Question: I have the following HTML:
'''
<div id="pager"><a href="asd" title="go to page 1" class="disabled">1</a>
<a href="asd" title="go to page 2">2</a>
<a href="asd" title="go to page 3">3</a><span class="elip">...</span>
<a href="asd" title="go to page 4">4</a></div>
'''
And CSS:
'''
.elip
{
padding-top:3px;
letter-spacing:2px;
margin-left:5px;
}
#pager a{
BORDER-BOTTOM: #E6E6E6 1px solid;
BORDER-TOP: #E6E6E6 1px solid;
BORDER-RIGHT: #E6E6E6 1px solid;
BORDER-LEFT: #E6E6E6 1px solid;
color: #585858;
padding: 7px;
padding-top:30px;
text-decoration: none;
color: #808080;
}
'''
No matter what I do, I cannot get the '...' to be aligned down the bottom at the bottom. When testing in JSFiddle, all works, but not outside it as the shot below (red X is what it is, green tick is what I would like):

Padding, text size, alignment, line height, nothing seems to work.
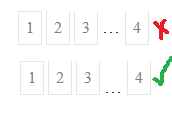
Answer: Try <URL>:
'''
.elip {
padding-top:3px;
letter-spacing:2px;
margin-left:5px;
position:relative;
bottom:-10px;
}
'''